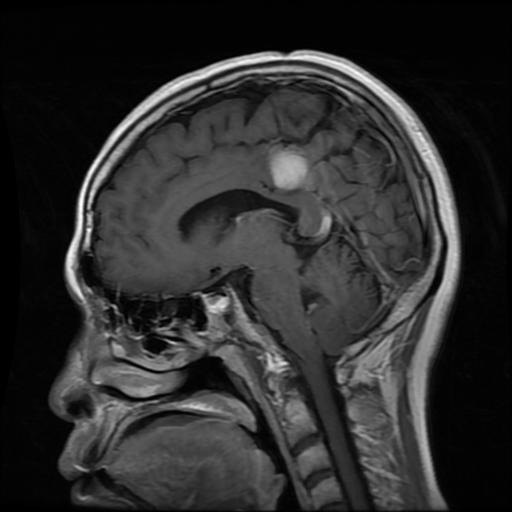
Label: meningioma